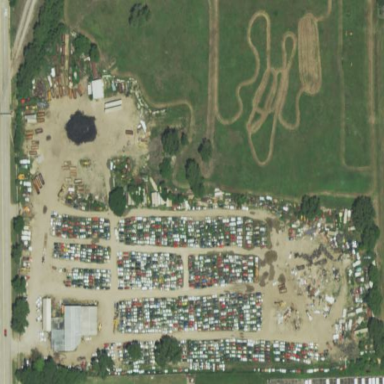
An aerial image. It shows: Industrial area designated as scrap yard.